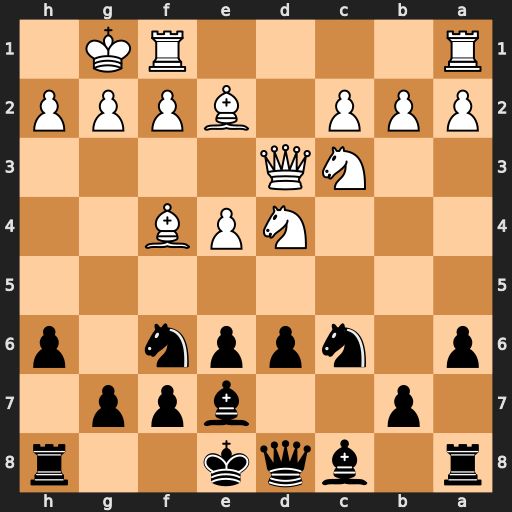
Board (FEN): r1bqk2r/1p2bpp1/p1nppn1p/8/3NPB2/2NQ4/PPP1BPPP/R4RK1
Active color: b
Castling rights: kq
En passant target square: -
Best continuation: Nxd4 Qxd4 e5 Bxe5 dxe5